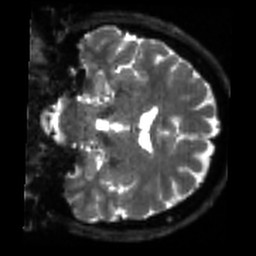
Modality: sbref
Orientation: coronal
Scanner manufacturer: siemens
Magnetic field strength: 3 T
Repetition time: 4 s
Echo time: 0.0594 s